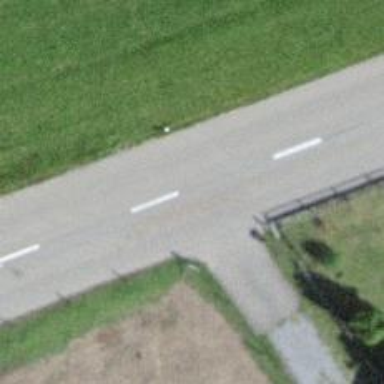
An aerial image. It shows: Secondary road with asphalt surface.